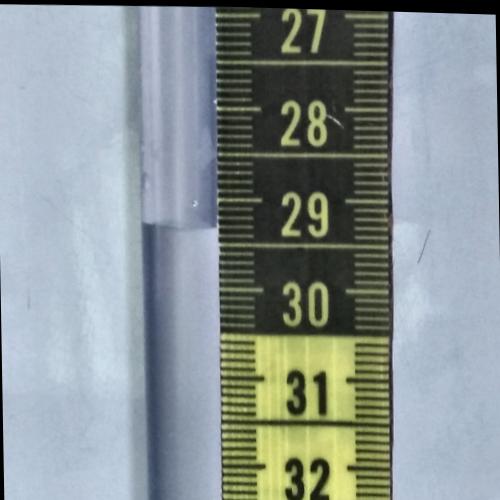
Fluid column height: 29.3 cm